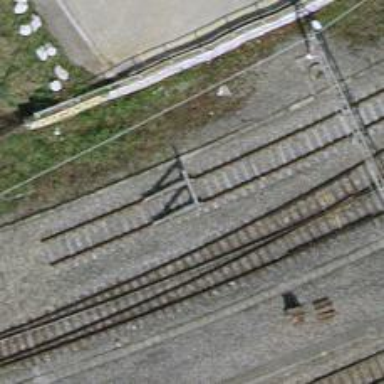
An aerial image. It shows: Railway buffer stop.